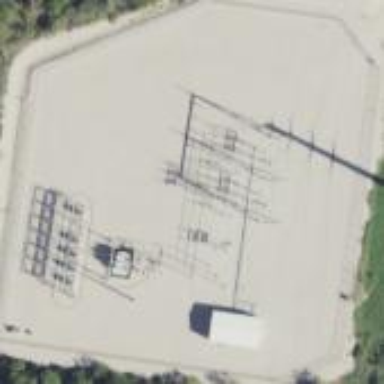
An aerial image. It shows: There is distribution substation enclosed by fence.